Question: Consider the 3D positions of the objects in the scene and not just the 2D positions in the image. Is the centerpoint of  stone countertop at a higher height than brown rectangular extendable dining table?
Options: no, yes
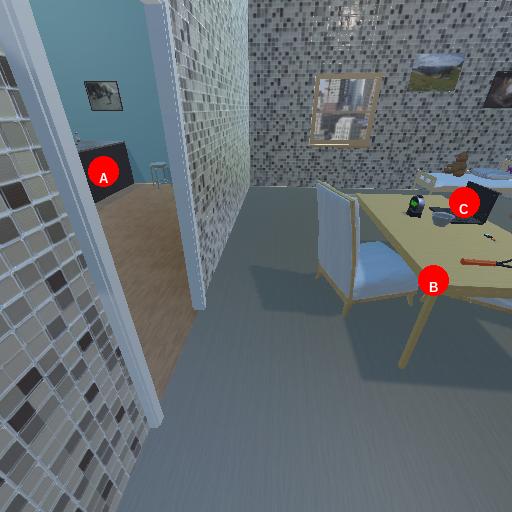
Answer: no